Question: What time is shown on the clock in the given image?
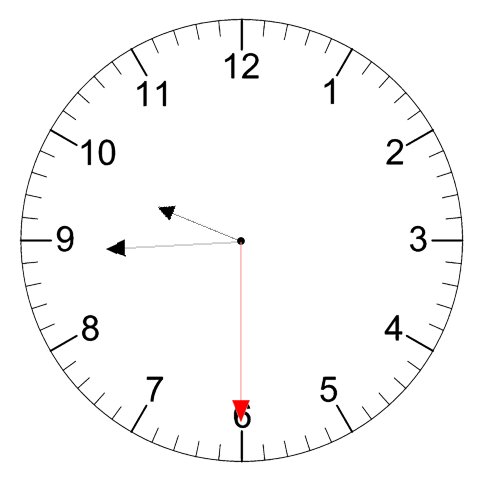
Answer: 09:44:30